Question: I am attempting produce a scatter plot using the ggplot2 library. My data frame (called scatterPlotData) is in this form:
'''
115 2.3
120 1.6
.
.
.
132 4.3
'''
(The ... signifies many other similar values). Essentially, a 2 column data frame. I also have labels to go along with each of those points. Firstly, I'm having trouble with the scatterplot itself. I'm using the following code:
'''
p <- ggplot(scatterPlotData, aes("Distance (bp)", "Intensity"))
p + geom_point()
'''
However, using the above code, I get the following plot:

Obviously, it's not a scatter plot. So, I'd be very helpful if someone could point out what I'm doing wrong.
Secondly, it's about the labels. I will have many datapoints which would have the risk of overlapping datapoints. How should I go about just putting on labels to each point using ggplot? Also, it <URL> that I could use the package to get a good overlap free labelled scatterplot using different colors, however, I'm not sure how I would go about that with 'ggplot' as I haven't found any documentations regarding the use of with 'ggplot'.
Any help with either (or both) question(s) are greatly appreciated - thanks.
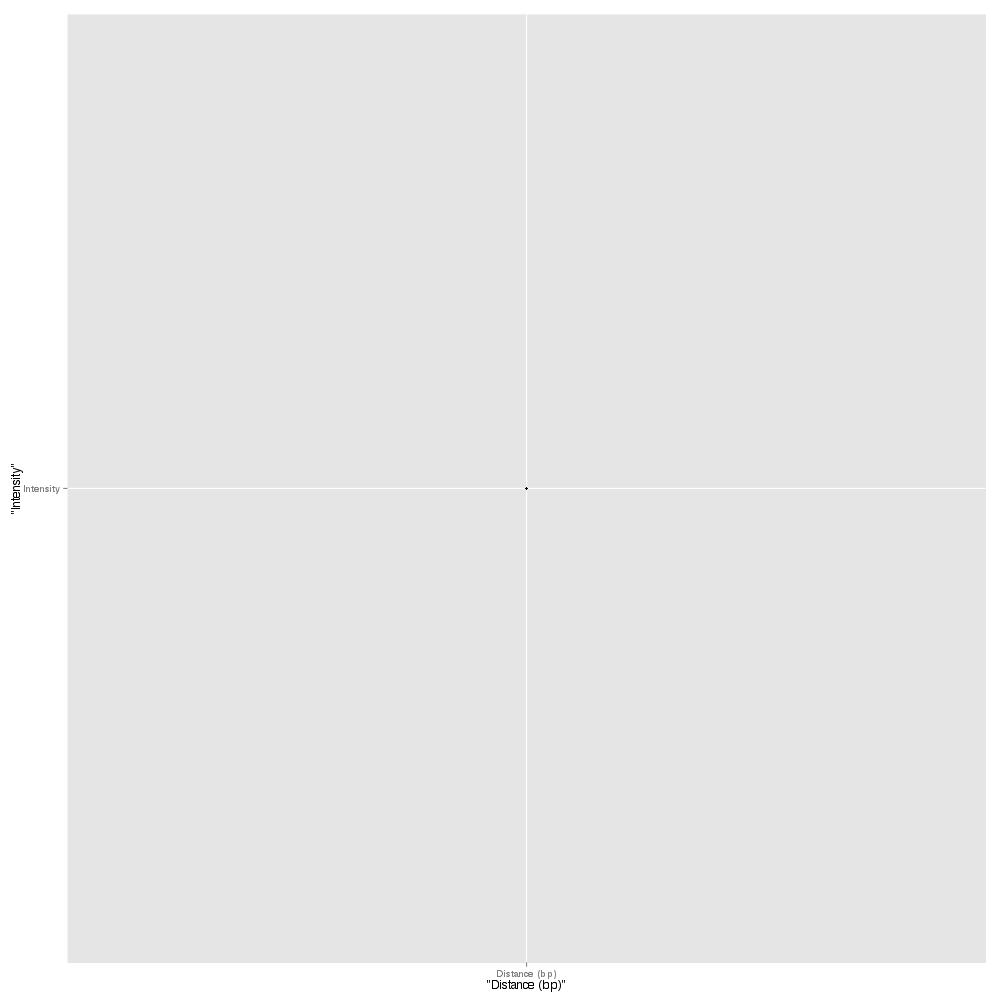
Answer: First, it would be much more helpful if you provided a reproducible example the described your data.
You should not be passing variable names in 'aes' in quotes. I'm not sure where you got that from, there wouldn't be a single example of anyone doing that that I can think of (unless they were using 'aes_string' which is specifically for that case).
, it appears that you have an awkward variable name, i.e. 'Distance (bp)'. This is non-standard and not recommended. Names should not have spaces in them. The best thing to do would be to rename that column to something sensible and then do something like:
'''
p <- ggplot(scatterPlotData, aes(x = Distance_bp,y = Intensity))
p + geom_point()
'''
If you do not rename the column, something like this work:
'''
p <- ggplot(scatterPlotData, aes(x = 'Distance (bp)',y = Intensity))
p + geom_point()
'''
Note that those are backticks, not single quotes.
As for the overlapping data, I would recommend reading <URL>.